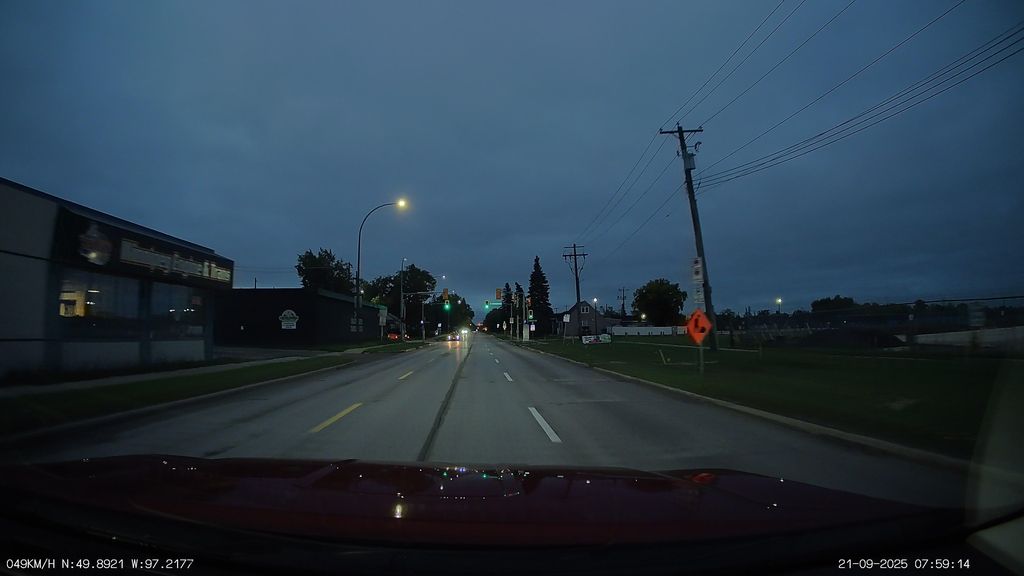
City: winnipeg